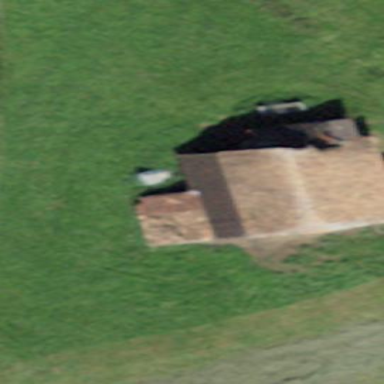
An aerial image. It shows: Barn.